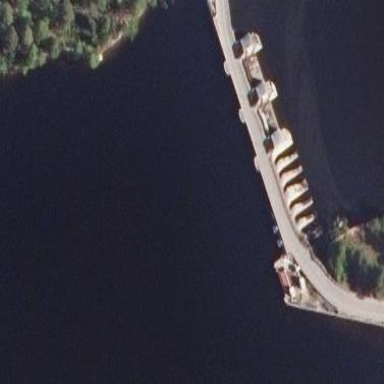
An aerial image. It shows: Dam along waterway.